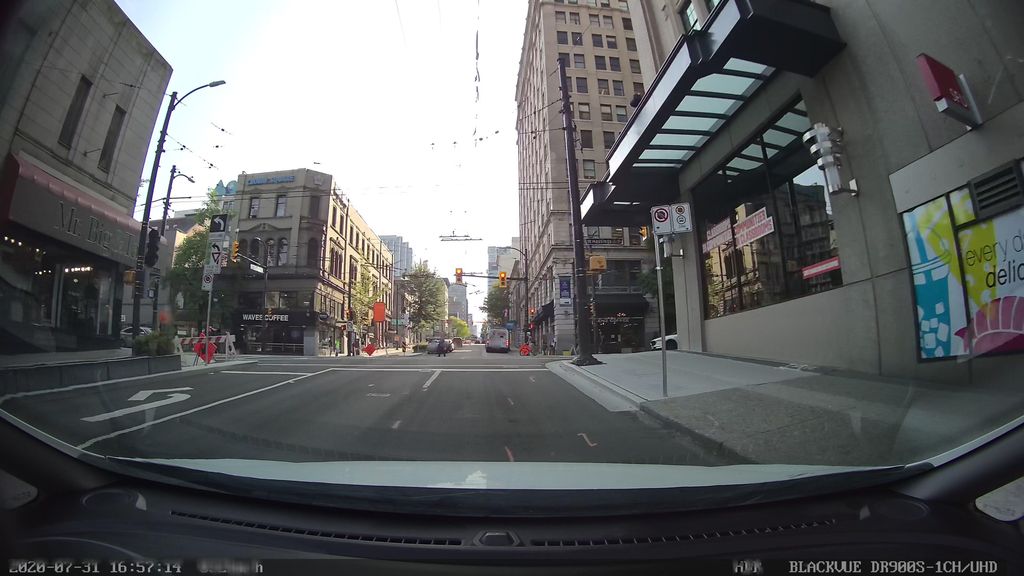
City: vancouver